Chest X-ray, PA view. Patient: 73 years old, sex M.
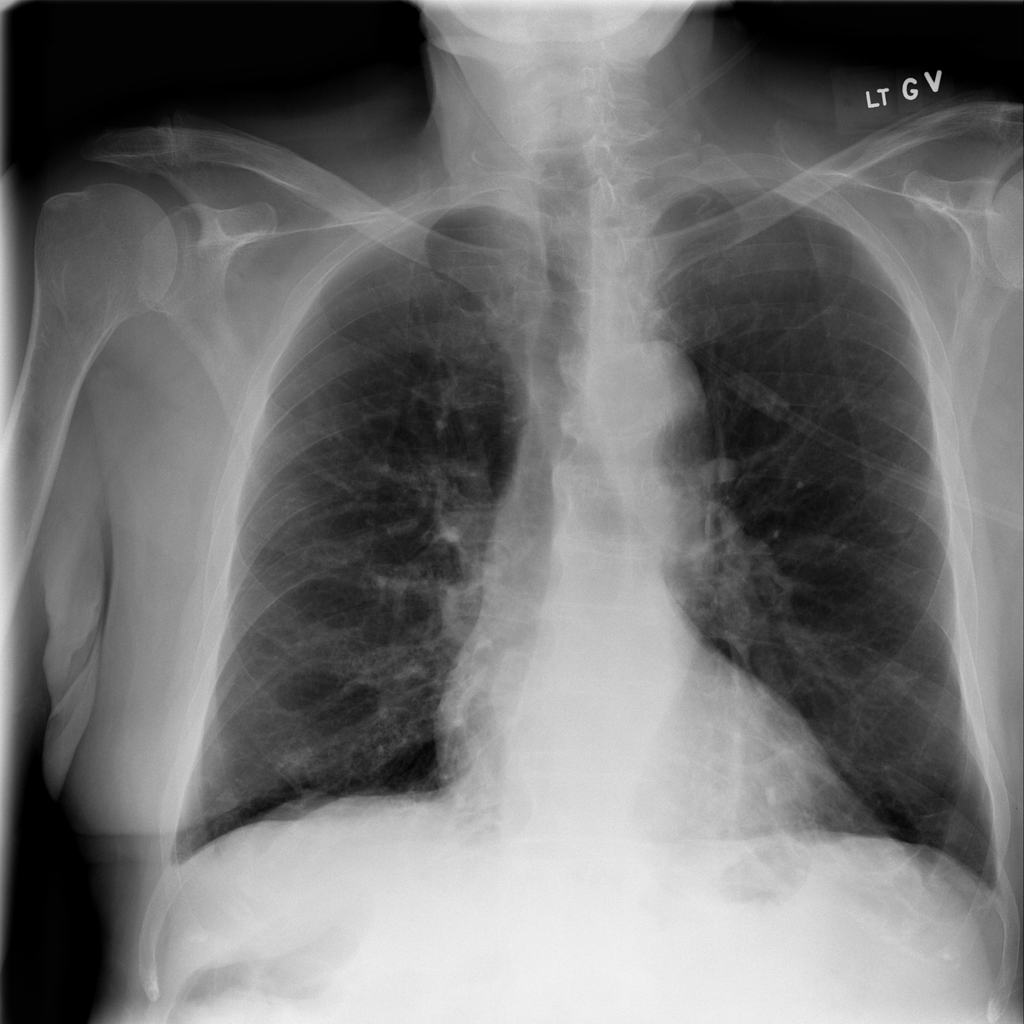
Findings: No Finding